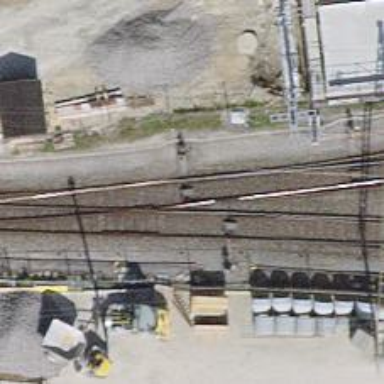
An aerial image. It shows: Rail yard with electrified contact lines for the trains.